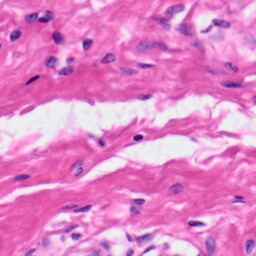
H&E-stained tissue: Skin